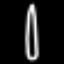
Label: pencil